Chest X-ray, AP view. Patient: 38 years old, sex F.
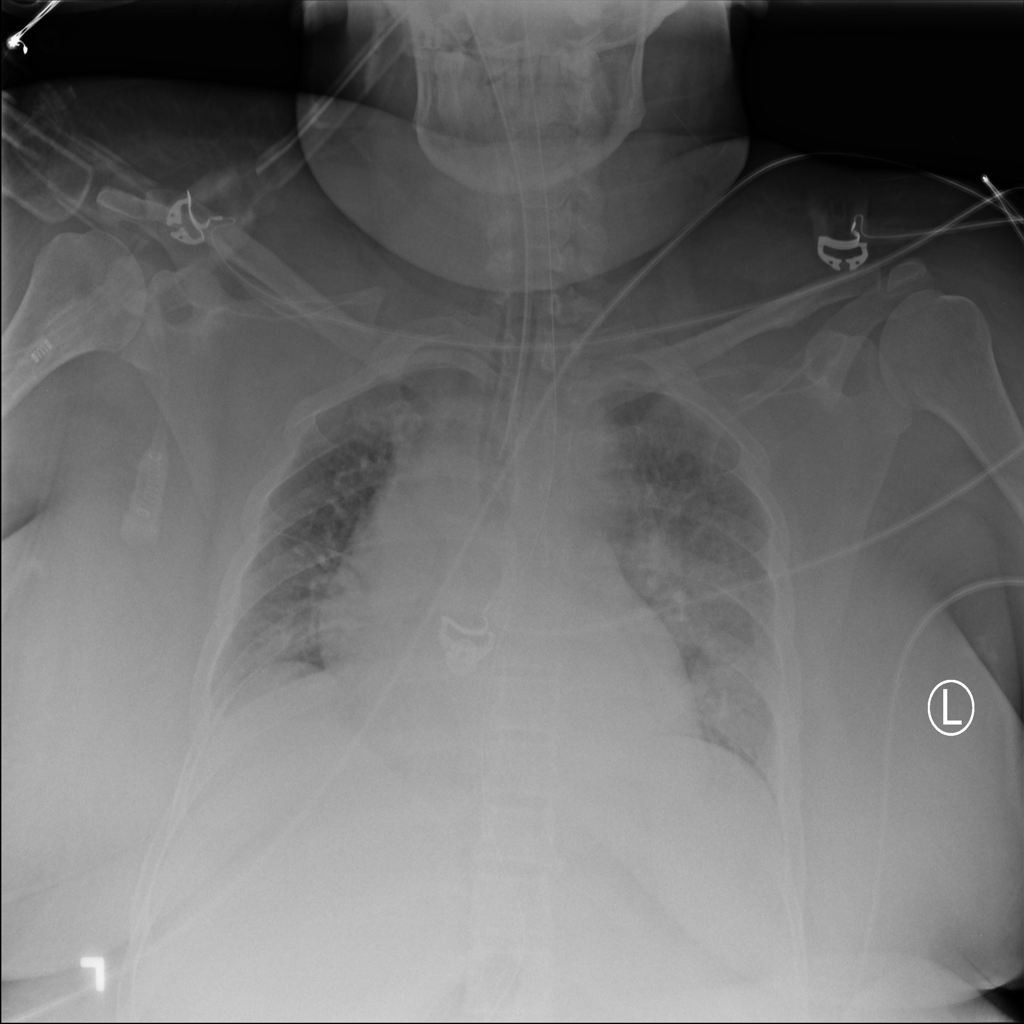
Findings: No Finding